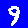
Digit: 9